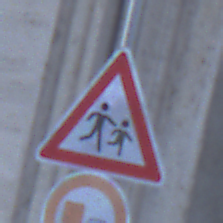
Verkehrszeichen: KinderLinks
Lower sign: UeberholverbotKraftfahrzeuge
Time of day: SunriseSunset
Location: Outdoor (Urban)
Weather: Clear
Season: NotSpecified
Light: Natural